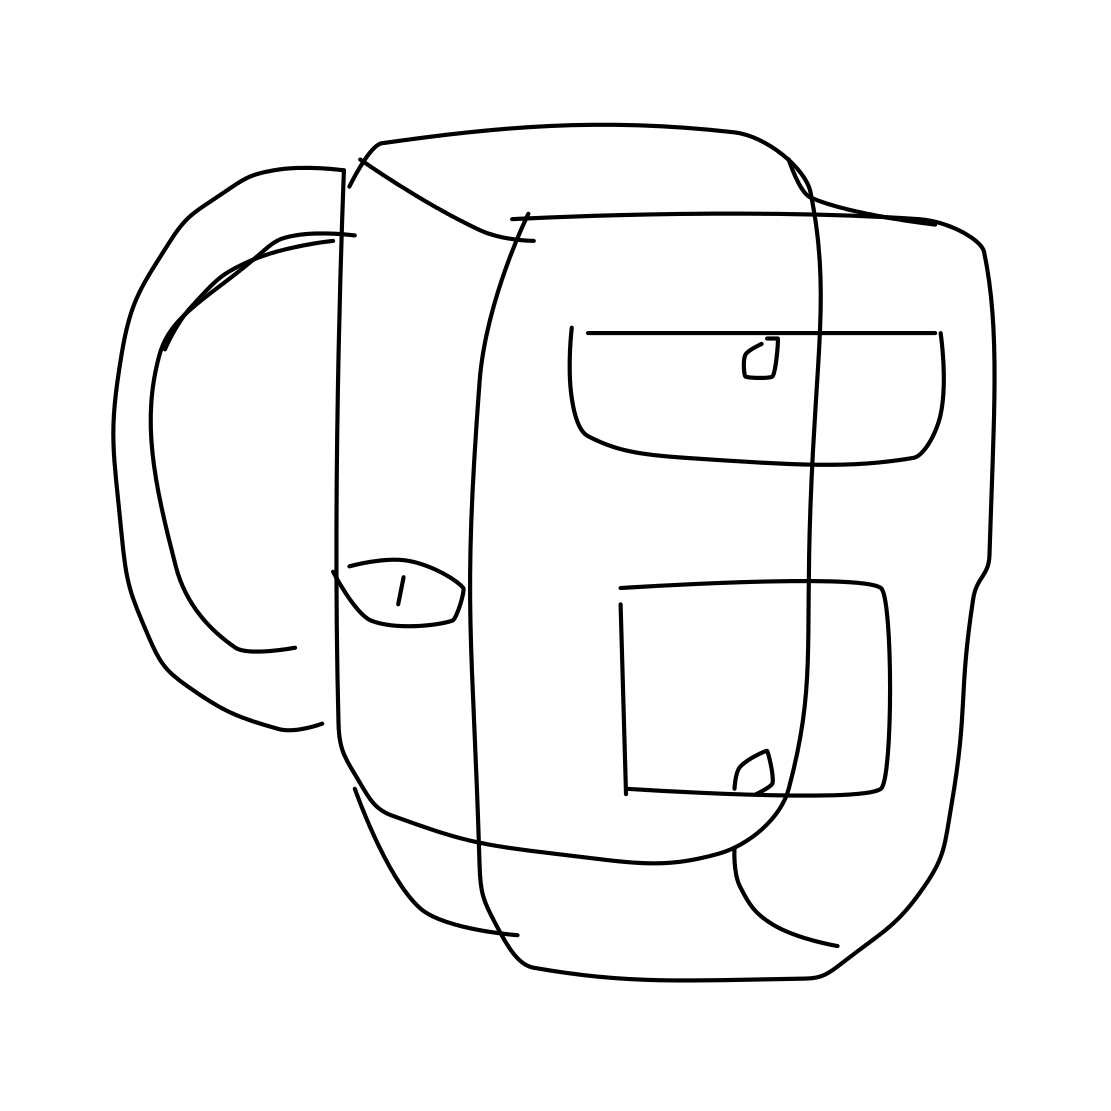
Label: backpack